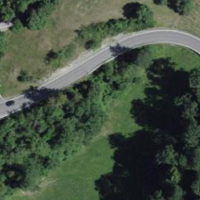
EUNIS habitat code: 24
Species observed at this site:
Melampyrum arvense